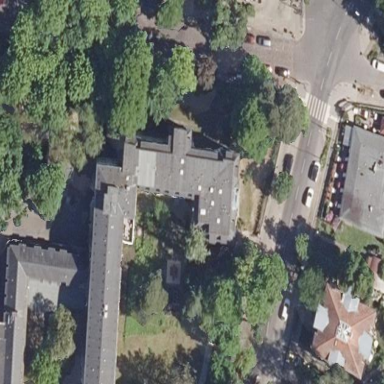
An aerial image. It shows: Building.